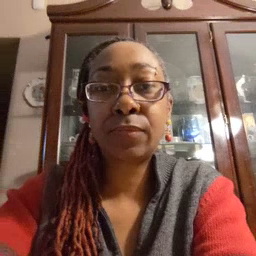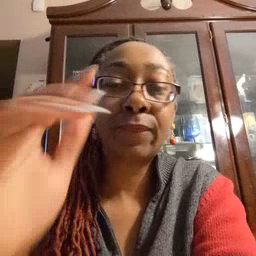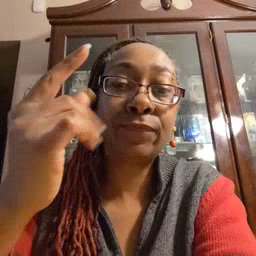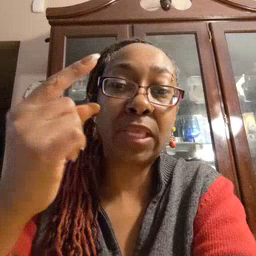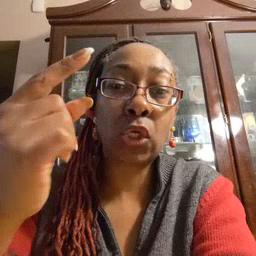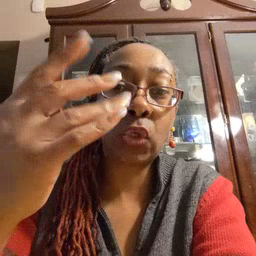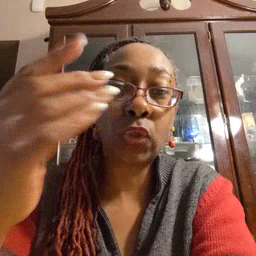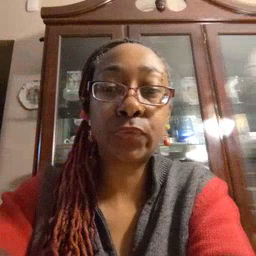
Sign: finger